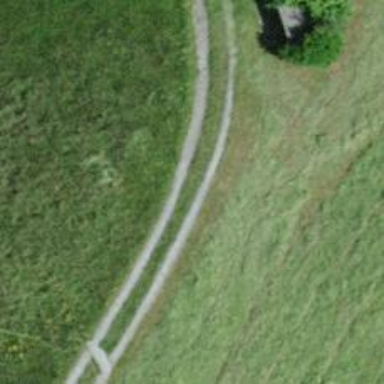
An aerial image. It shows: Grass track road with grade3 tracktype.